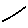
Label: line